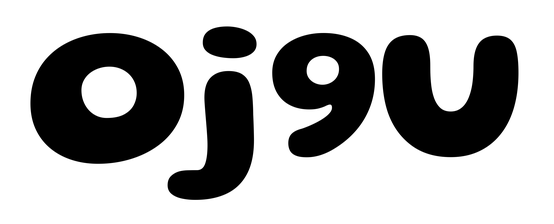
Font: Gluten_Bold